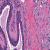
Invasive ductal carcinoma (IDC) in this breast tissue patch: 0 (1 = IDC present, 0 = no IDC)